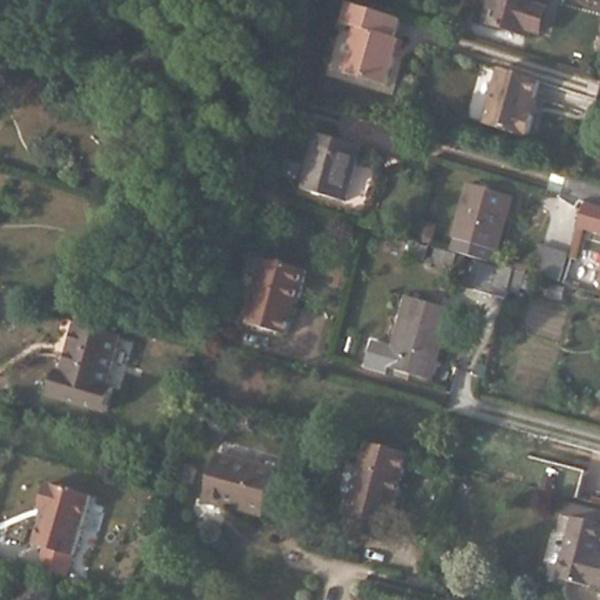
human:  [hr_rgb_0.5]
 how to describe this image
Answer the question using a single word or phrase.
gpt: medium residential